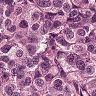
Metastatic tissue present: yes